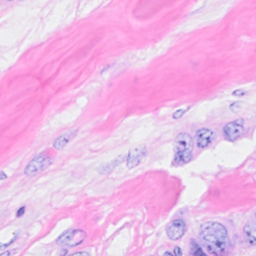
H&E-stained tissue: Breast